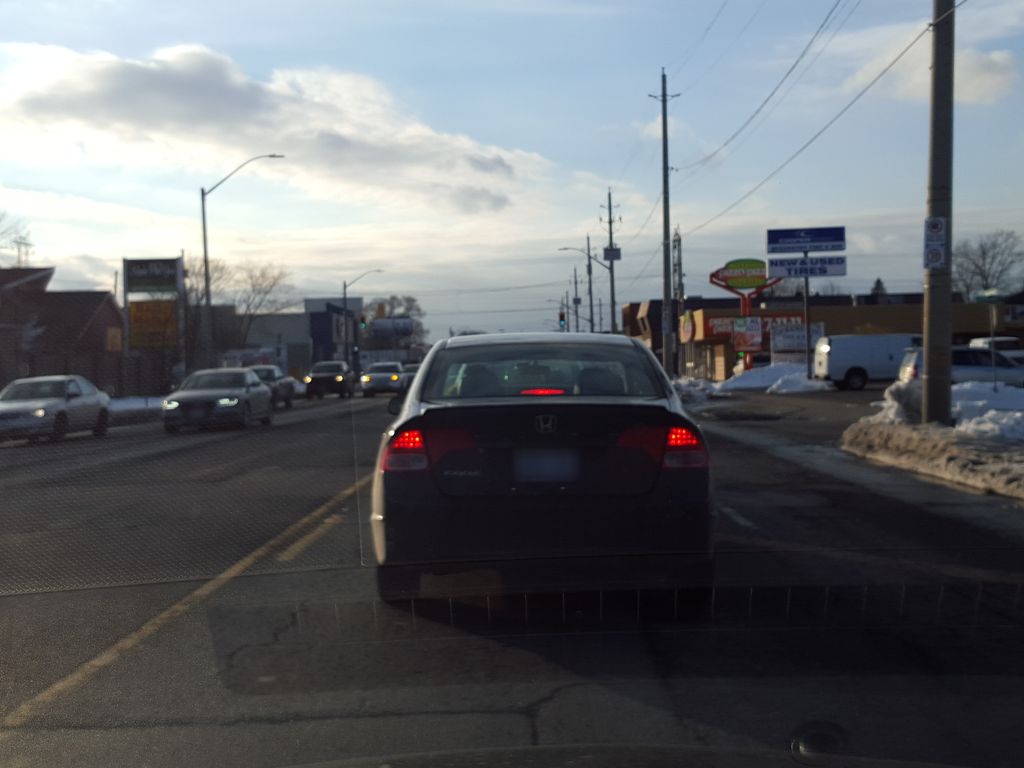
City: hamilton